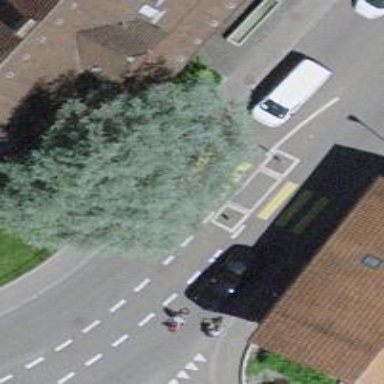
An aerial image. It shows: Uncontrolled crossing with pedestrian island.